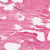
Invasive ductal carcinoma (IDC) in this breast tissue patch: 0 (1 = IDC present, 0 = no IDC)